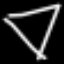
Label: diamond